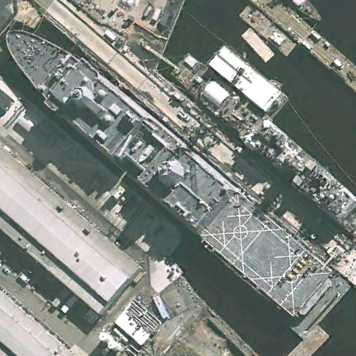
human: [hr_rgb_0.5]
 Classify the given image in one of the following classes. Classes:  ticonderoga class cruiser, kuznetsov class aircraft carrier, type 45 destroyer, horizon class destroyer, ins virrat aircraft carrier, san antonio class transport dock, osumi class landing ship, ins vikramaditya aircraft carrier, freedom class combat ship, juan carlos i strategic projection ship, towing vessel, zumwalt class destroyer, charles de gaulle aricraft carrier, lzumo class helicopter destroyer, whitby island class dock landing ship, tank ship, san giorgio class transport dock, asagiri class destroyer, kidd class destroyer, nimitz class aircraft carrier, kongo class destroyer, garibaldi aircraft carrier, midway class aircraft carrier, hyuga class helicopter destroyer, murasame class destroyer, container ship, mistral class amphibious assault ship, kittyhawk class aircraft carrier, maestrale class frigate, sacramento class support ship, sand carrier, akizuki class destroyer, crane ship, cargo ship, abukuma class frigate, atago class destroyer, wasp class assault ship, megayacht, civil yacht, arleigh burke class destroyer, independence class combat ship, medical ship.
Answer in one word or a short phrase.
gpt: San Antonio class transport dock